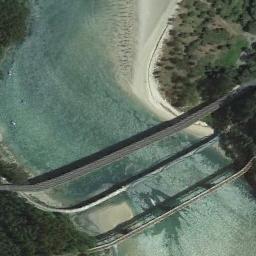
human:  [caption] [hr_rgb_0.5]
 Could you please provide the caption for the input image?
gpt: Three bridges are over the river .

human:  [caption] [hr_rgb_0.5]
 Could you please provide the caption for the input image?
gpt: Three bridges built on a blue river and dense green plants on both sides of the river .

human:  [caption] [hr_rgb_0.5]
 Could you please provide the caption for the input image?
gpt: Both sides of the river are dense forests .

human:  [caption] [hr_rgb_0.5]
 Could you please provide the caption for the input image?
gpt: Three parallel bridges connect the green areas on both sides of the turquoise water .

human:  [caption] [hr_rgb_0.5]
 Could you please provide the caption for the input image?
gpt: Many trees are around the three Bridges .